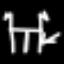
Label: pants